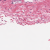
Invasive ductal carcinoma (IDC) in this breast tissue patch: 1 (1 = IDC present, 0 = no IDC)